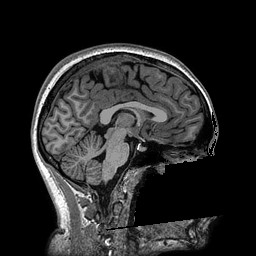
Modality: T1w
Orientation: sagittal
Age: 21
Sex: female